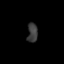
Tissue: lung
Cell type: Others
Senescence score: 0.2259
Nuclear area (px): 191
Mean DAPI intensity: 59.094